Interaction volume radius: 10 \u00c5
Interaction volume height: 10 \u00c5
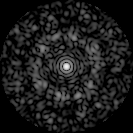
Disorder parameter: 0.8078